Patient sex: M
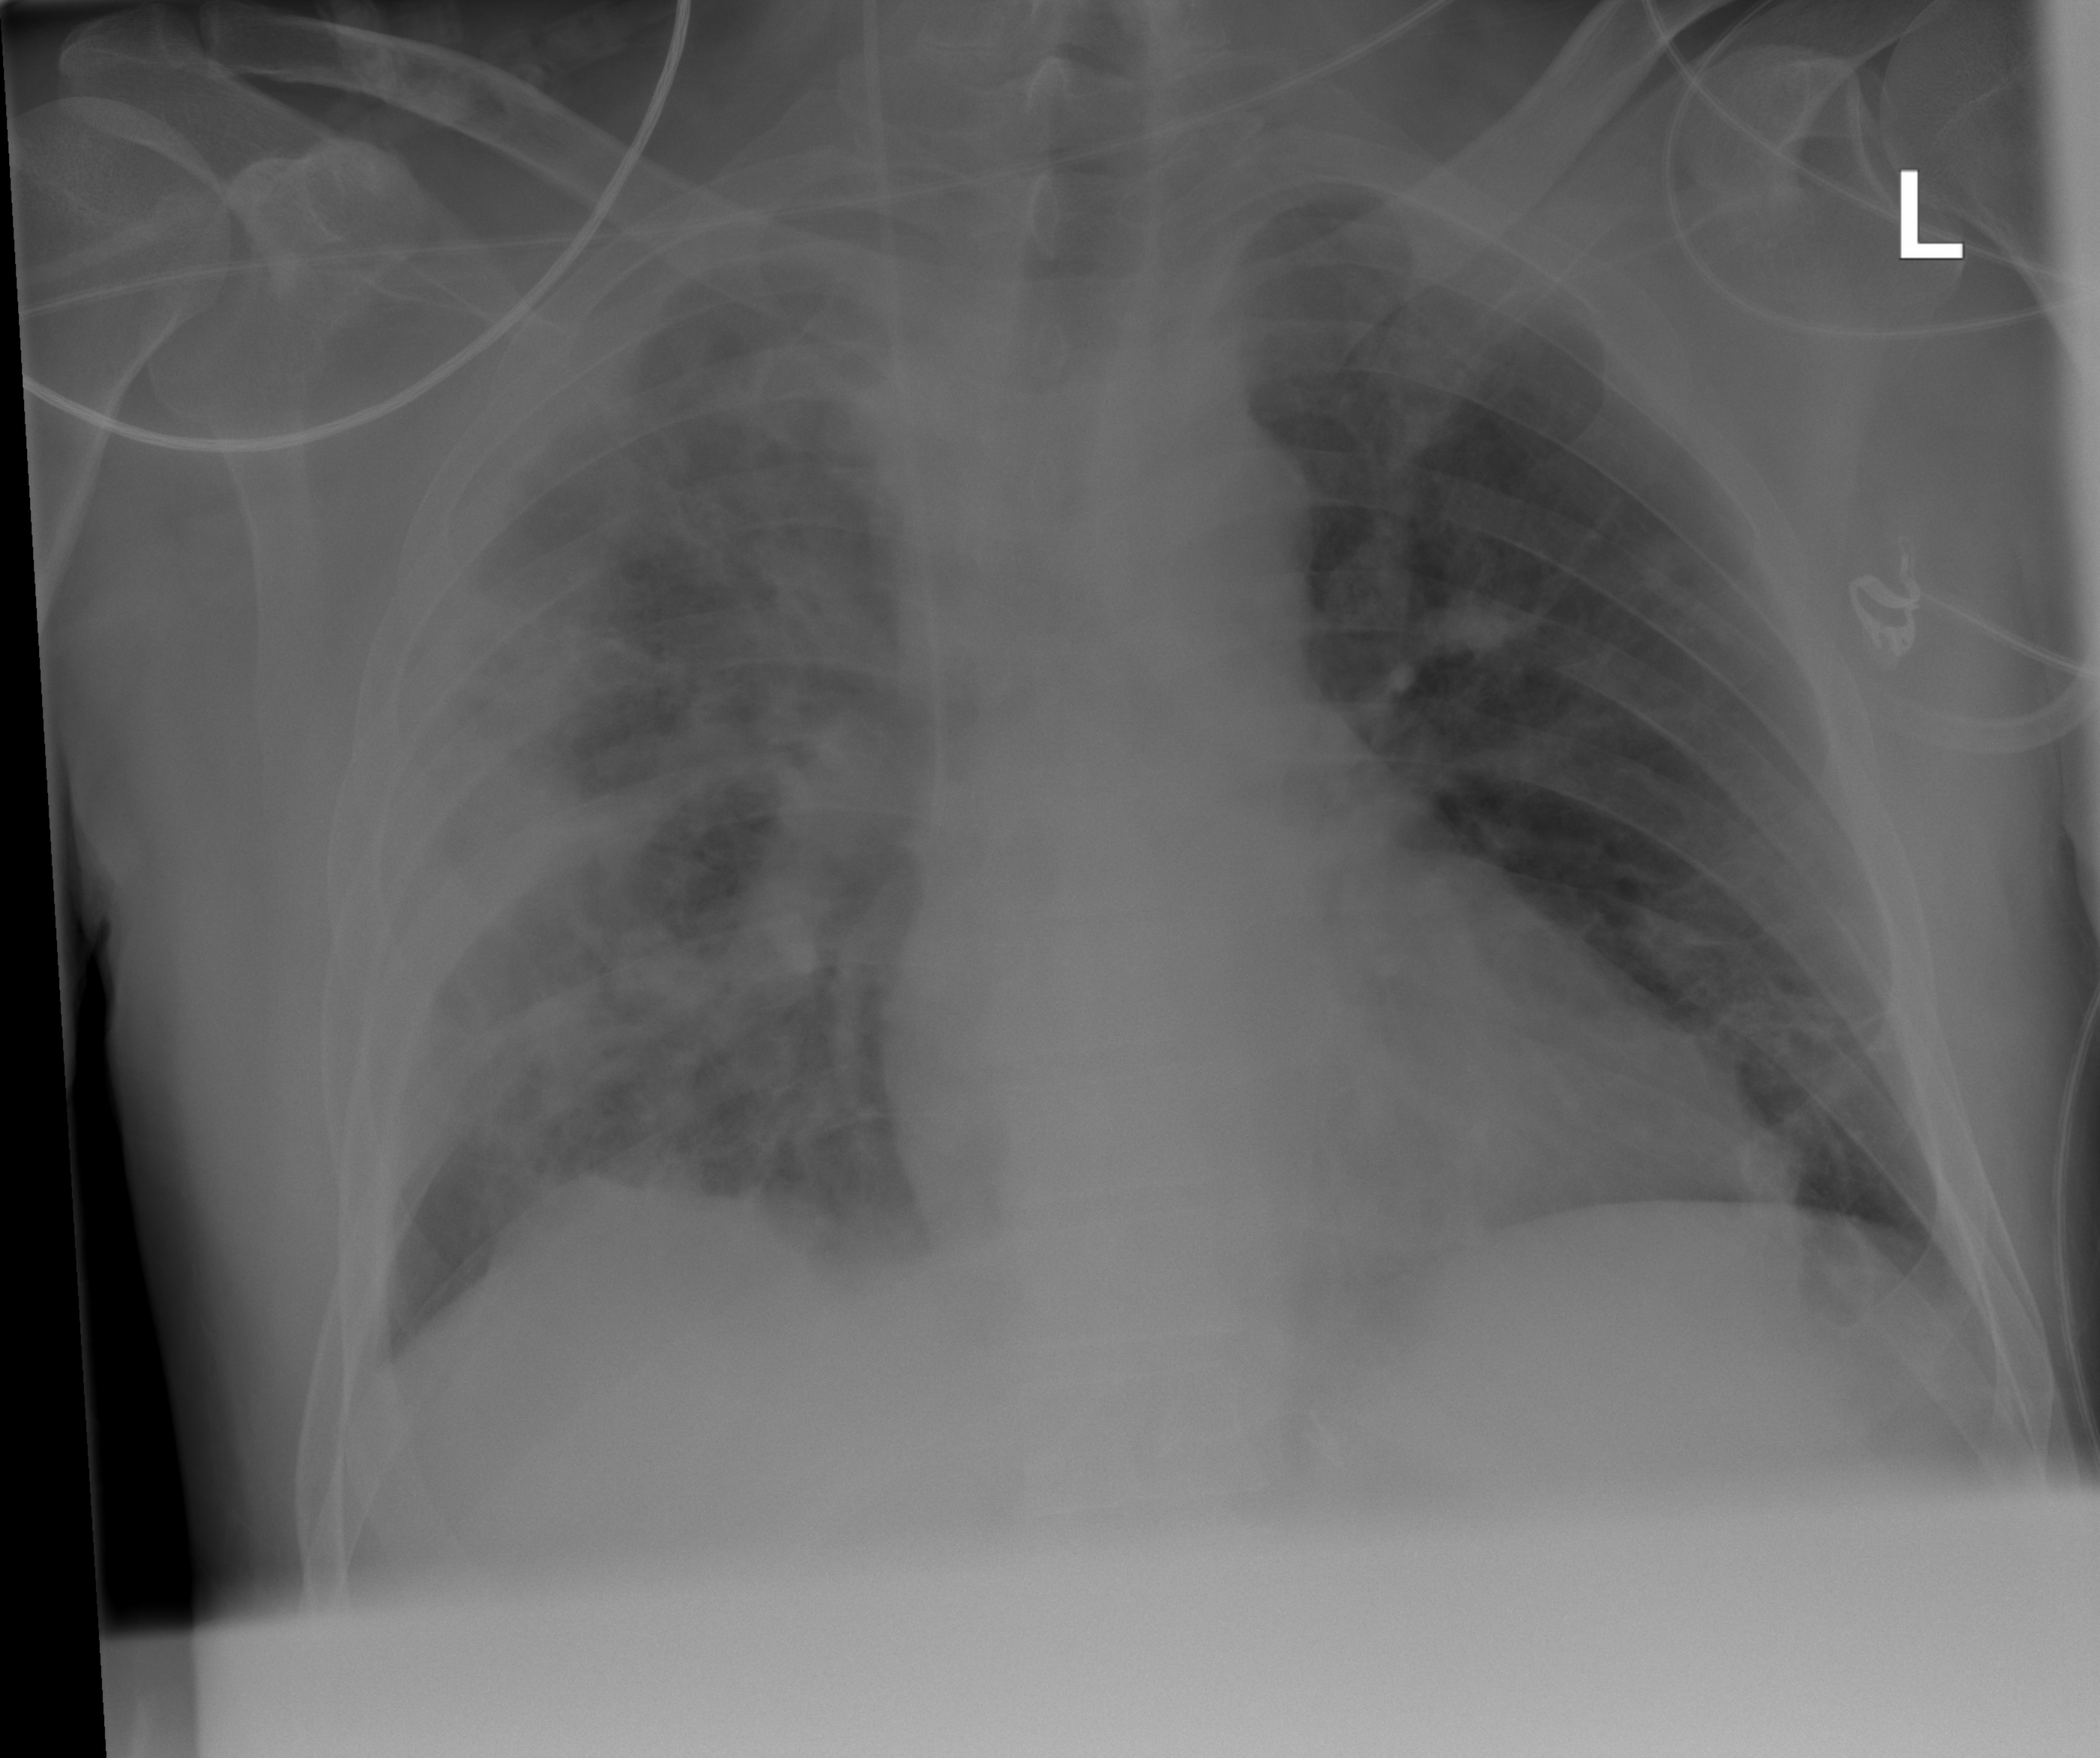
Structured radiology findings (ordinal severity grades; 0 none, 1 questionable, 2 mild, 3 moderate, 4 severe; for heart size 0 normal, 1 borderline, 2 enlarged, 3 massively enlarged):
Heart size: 0
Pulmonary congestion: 0
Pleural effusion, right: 0
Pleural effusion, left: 0
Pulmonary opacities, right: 3
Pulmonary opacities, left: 0
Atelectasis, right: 2
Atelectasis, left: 0